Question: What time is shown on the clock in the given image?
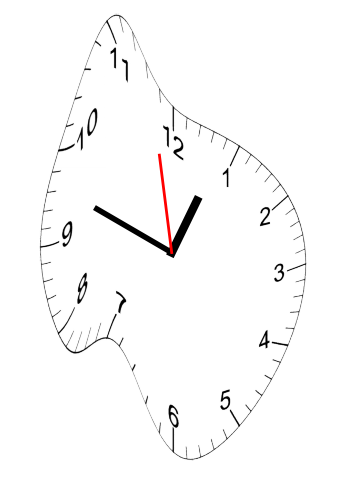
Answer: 12:47:58